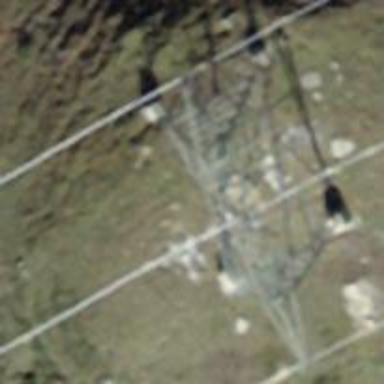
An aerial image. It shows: Towering power structure.